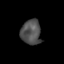
Tissue: skin
Cell type: Epithelial cells
Senescence score: 0.2815
Nuclear area (px): 485
Mean DAPI intensity: 80.584